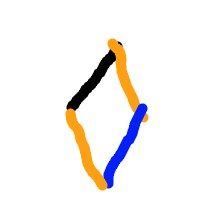
Shape: rhombus